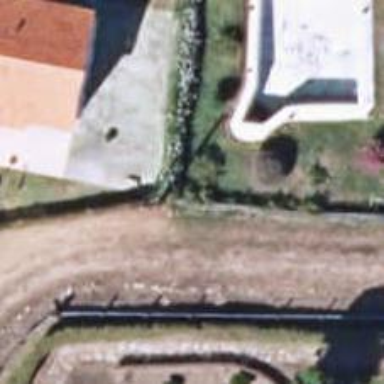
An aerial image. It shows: Fence is in the image.